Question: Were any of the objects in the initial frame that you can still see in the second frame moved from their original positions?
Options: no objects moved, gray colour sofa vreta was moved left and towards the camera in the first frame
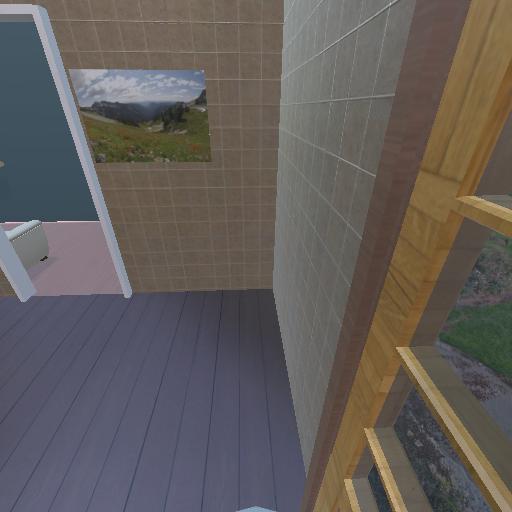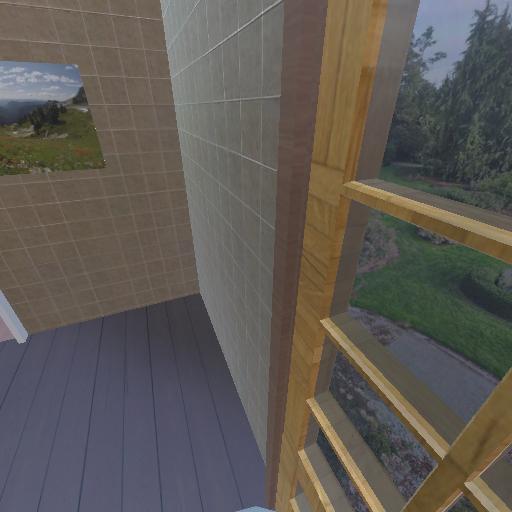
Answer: no objects moved